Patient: sex F, age 34
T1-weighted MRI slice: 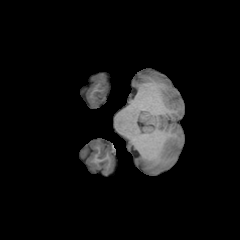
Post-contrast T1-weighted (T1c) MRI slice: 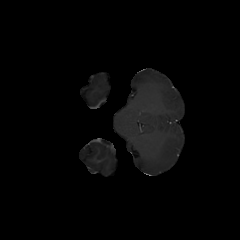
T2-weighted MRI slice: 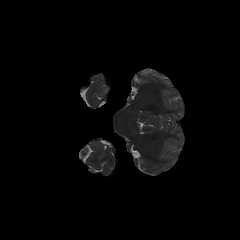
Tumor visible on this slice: no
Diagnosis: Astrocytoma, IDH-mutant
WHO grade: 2